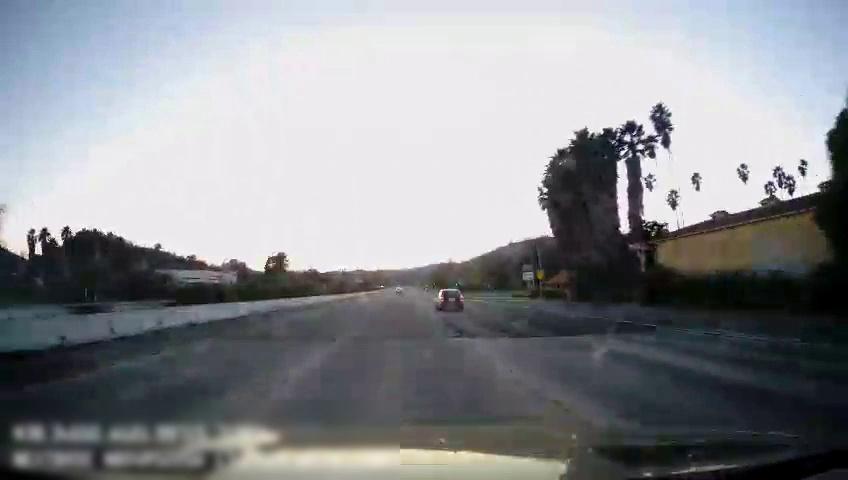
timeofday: Day
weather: Cloudy
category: Drivable Space
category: Vehicles | Car
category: Lanes | Current Lane
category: Lanes | Current Lane
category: Lanes | Alternate Lane